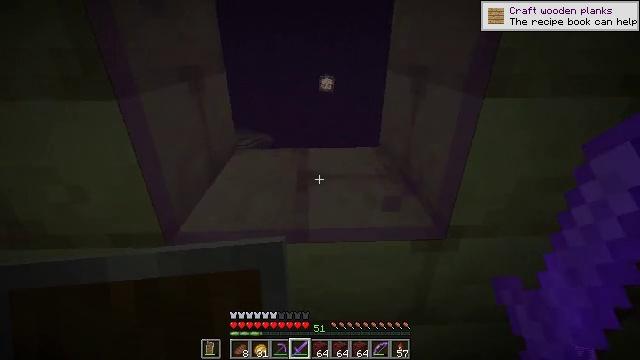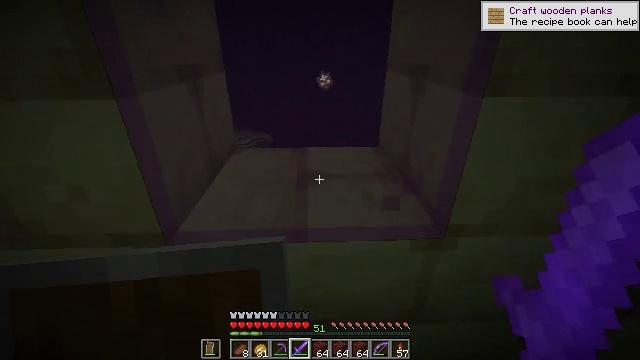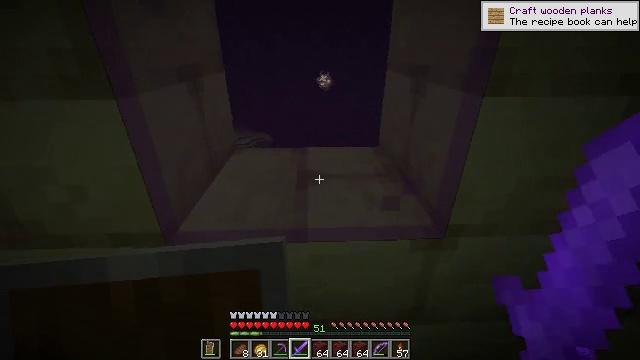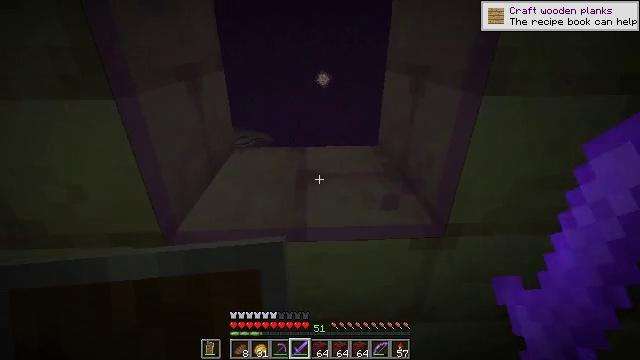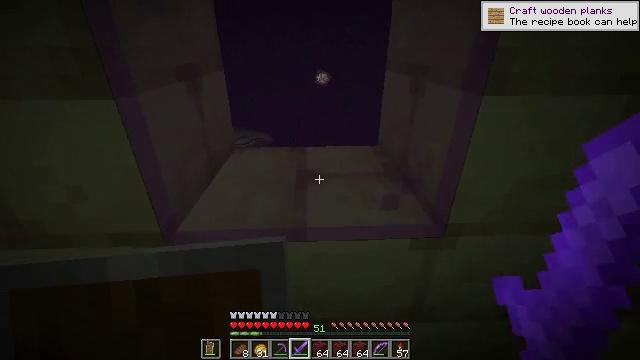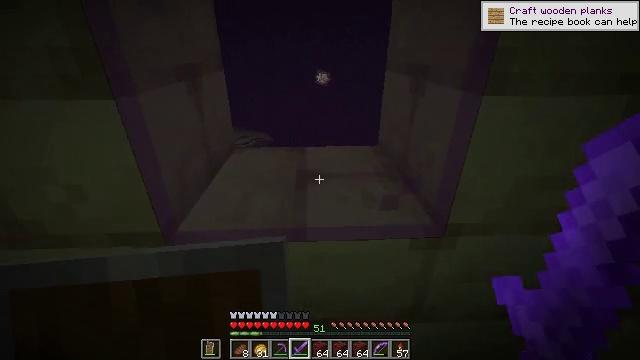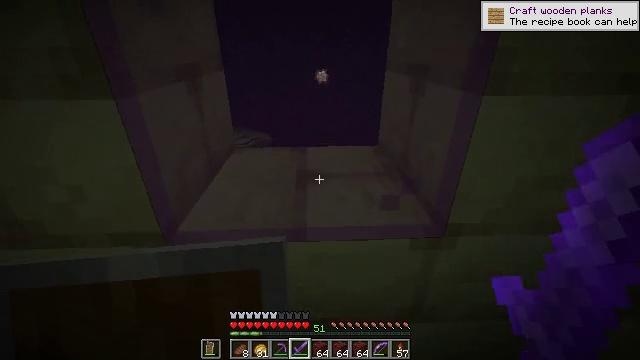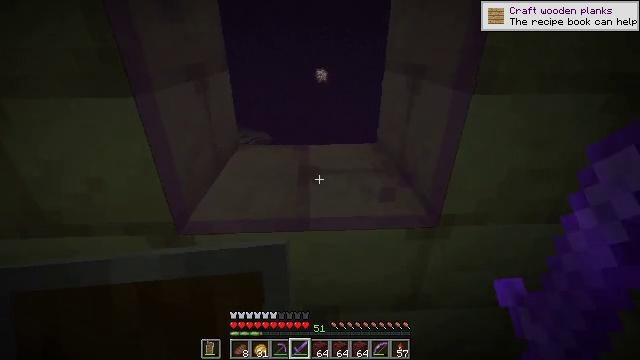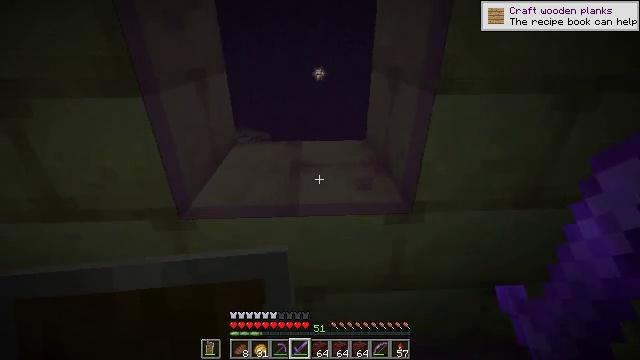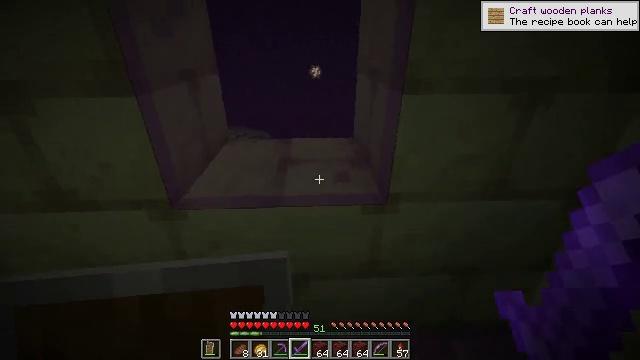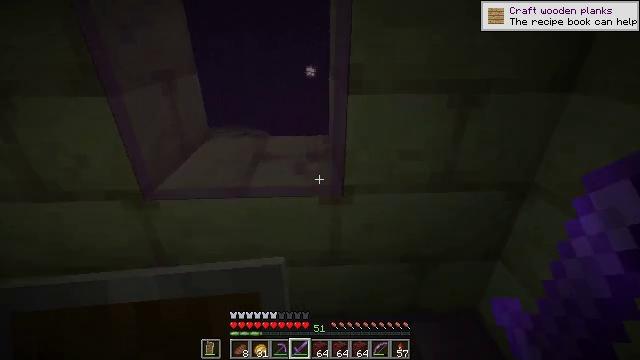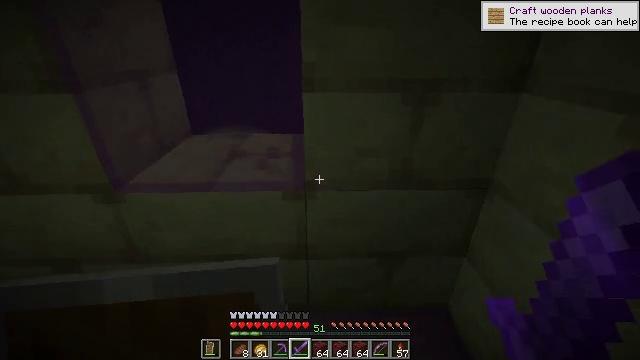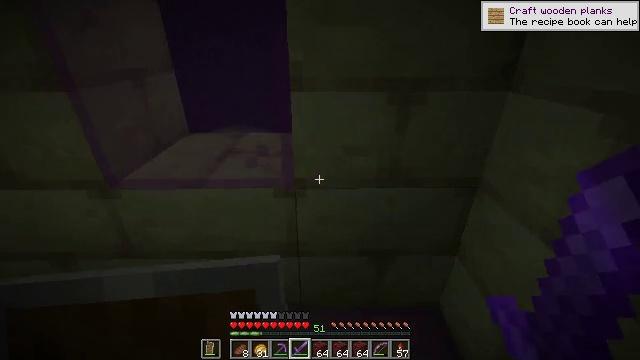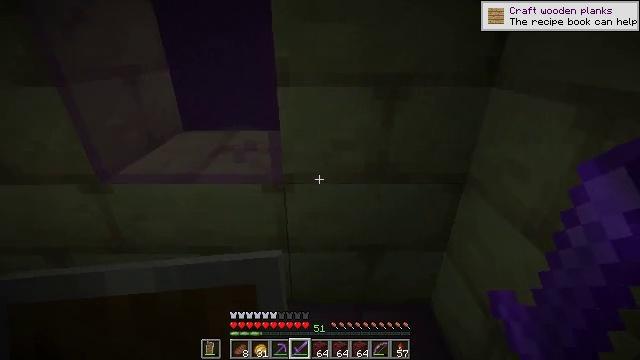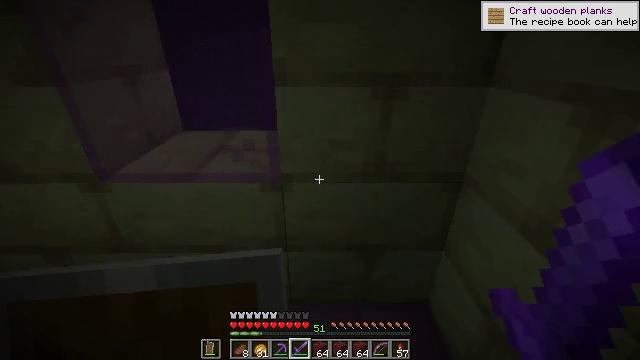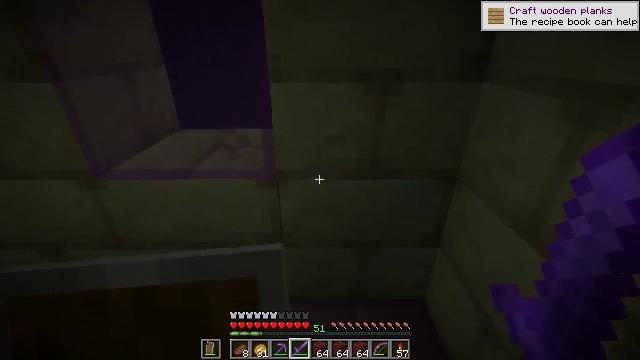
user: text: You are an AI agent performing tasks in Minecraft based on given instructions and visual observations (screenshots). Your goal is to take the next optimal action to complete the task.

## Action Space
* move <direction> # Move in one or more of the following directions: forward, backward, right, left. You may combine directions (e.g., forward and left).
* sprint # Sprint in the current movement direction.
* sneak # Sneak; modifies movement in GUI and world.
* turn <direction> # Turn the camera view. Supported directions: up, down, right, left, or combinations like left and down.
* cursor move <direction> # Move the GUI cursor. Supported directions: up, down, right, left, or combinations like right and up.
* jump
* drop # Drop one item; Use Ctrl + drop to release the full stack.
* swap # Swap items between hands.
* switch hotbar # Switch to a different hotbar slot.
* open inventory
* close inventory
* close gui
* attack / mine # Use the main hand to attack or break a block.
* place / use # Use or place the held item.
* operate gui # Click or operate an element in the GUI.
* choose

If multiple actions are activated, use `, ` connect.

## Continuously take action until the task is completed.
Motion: motion action
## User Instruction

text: Attack the end stone bricks to collect them.
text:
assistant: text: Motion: no_op
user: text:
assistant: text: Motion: no_op
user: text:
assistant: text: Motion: no_op
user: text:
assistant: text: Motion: no_op
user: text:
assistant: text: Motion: no_op
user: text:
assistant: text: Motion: no_op
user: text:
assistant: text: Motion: move back
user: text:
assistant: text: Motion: move back and move right
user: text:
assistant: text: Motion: move back and move right
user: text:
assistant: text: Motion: move right
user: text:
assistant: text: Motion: move right
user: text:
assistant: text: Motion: no_op
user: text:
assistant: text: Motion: no_op
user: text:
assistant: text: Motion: no_op
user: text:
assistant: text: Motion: no_op
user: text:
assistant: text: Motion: no_op
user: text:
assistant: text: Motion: no_op
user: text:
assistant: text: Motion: no_op
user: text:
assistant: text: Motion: no_op
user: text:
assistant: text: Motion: no_op
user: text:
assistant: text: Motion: no_op
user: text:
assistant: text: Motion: no_op
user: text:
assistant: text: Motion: no_op
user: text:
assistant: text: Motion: no_op
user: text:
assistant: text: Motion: no_op
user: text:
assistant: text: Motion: no_op
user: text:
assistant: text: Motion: no_op
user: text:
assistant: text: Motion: no_op
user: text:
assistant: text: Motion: no_op
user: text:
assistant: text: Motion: no_op